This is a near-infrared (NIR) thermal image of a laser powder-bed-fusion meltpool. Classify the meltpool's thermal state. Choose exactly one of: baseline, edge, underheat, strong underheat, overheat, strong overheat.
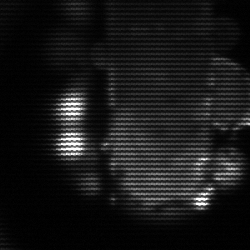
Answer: strong underheat